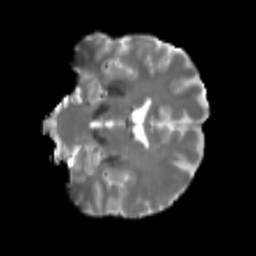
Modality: T2w
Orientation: coronal
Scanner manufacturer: siemens
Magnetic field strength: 3 T
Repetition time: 4 s
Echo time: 0.0594 s